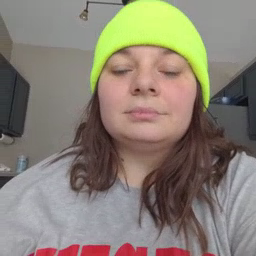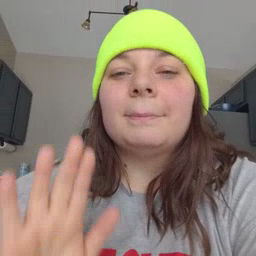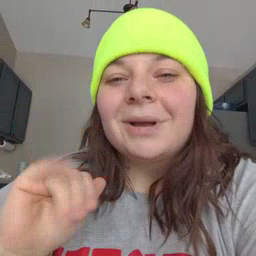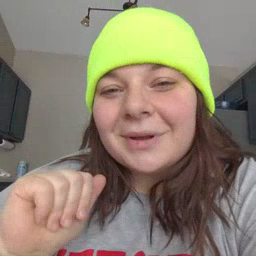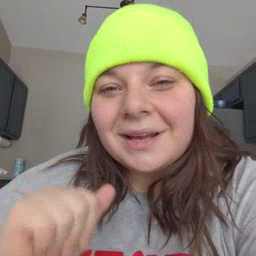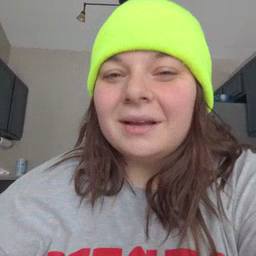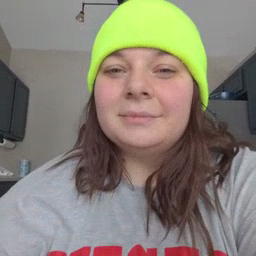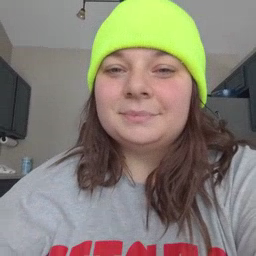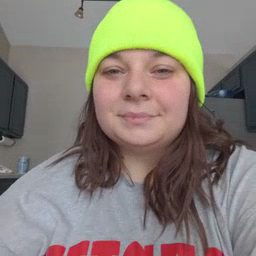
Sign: bye